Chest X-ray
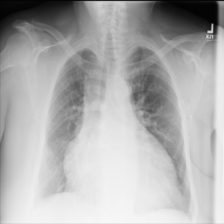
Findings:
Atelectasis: negative
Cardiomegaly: positive
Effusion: positive
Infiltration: negative
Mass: negative
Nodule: negative
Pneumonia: negative
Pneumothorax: negative
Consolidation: negative
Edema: negative
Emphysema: positive
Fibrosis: negative
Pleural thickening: negative
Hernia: negative